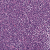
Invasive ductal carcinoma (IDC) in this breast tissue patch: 1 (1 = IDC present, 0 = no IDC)